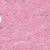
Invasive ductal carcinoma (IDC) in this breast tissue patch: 0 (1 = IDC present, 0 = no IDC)